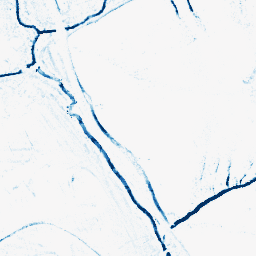
Category: morphological
Decomposition family: morphological_rect
Decomposition parameters: operation: closing
width: 5
height: 5
Upsampling method: lanczos
Upsampling parameters: scale: 8
Upsampling scale: 8